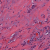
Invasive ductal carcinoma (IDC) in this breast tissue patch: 1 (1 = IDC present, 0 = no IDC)